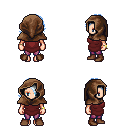
a pixel art fantasy rpg character, female body template, human, light skin, maroon tunic, magenta pants, white cyan swoop hairstyle, cloth hood, bracelets, brown shoes, four views (front, back, left, right), 2x2 character sprite sheet, small pixel art, hard edges, no anti-aliasing